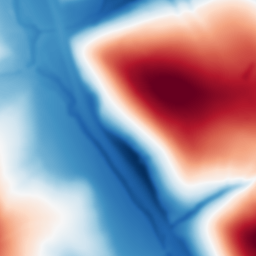
Category: multiscale
Decomposition family: dog
Decomposition parameters: sigma_low: 2
sigma_high: 100
Upsampling method: cubic_mitchell
Upsampling parameters: scale: 4
Upsampling scale: 4